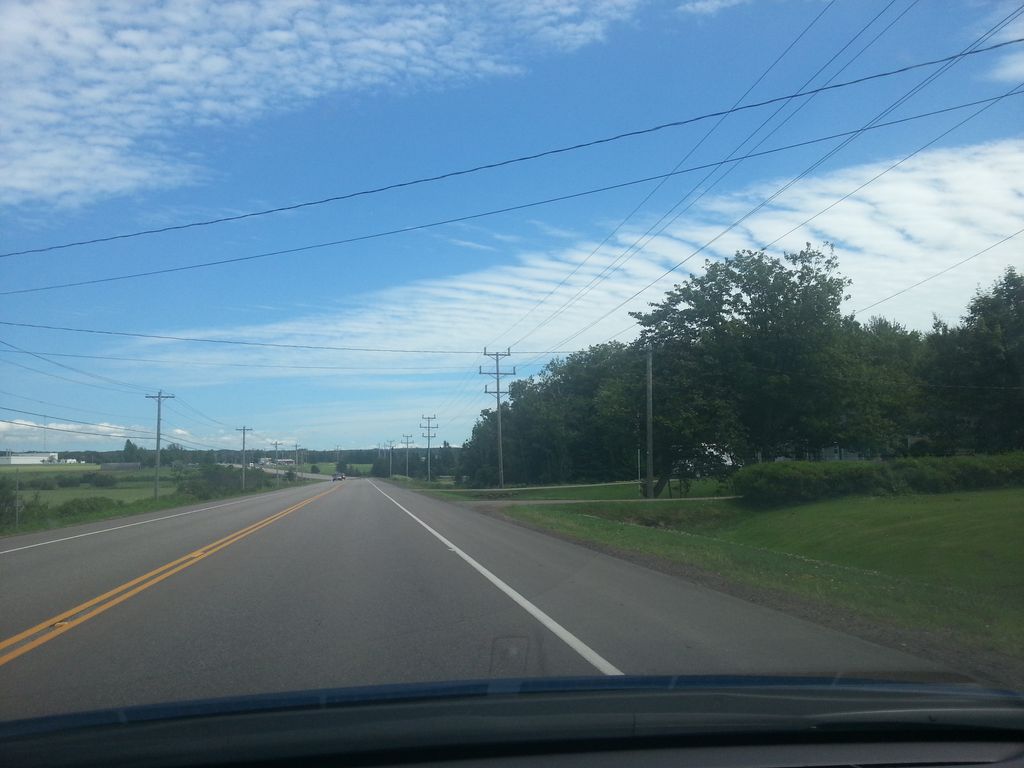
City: charlottetown